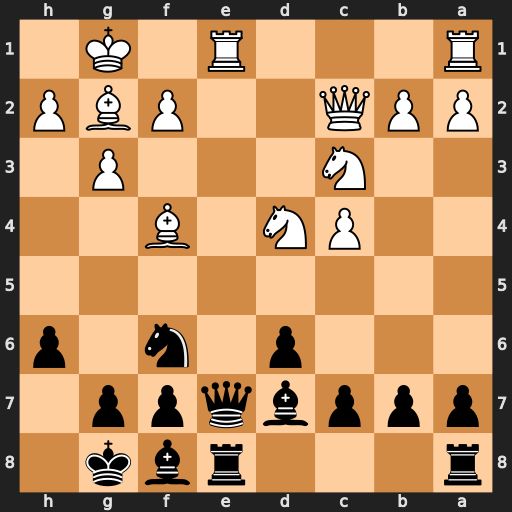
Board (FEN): r3rbk1/pppbqpp1/3p1n1p/8/2PN1B2/2N3P1/PPQ2PBP/R3R1K1
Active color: b
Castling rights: -
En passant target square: -
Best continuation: Qxe1+ Rxe1 Rxe1+ Bf1 Bh3